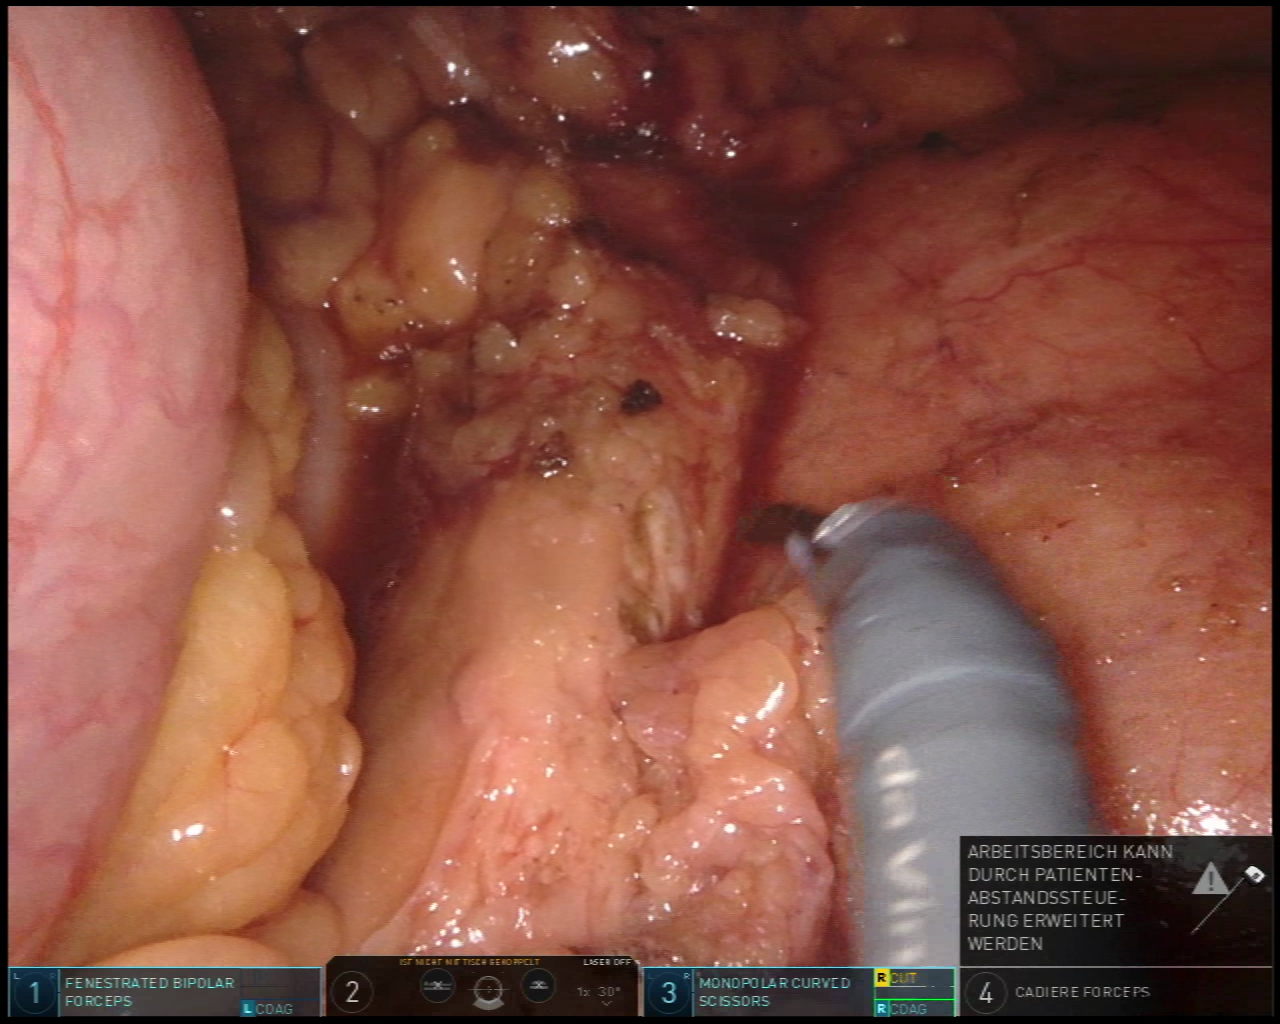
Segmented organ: pancreas
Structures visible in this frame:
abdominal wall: yes
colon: yes
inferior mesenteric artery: no
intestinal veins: no
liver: no
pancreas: yes
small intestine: no
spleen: no
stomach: yes
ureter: no
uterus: no
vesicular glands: no